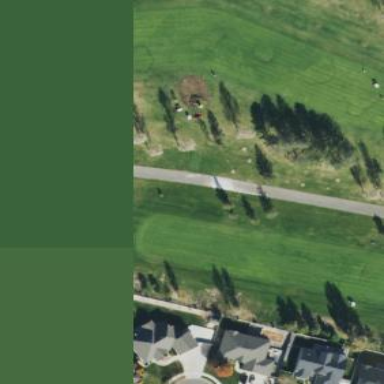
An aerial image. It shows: Grassy area designated as golf fairway.